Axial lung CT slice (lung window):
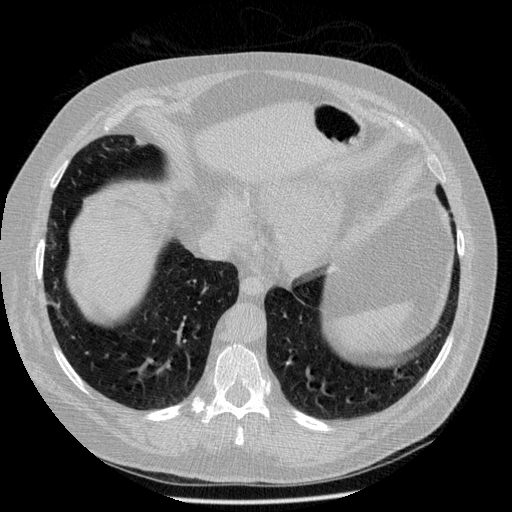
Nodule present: no